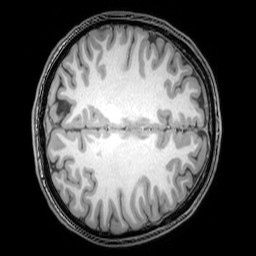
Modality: T1w
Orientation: axial
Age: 22
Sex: male
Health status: healthy
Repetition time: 0.081 s
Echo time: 0.037 s